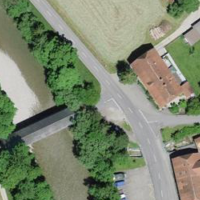
EUNIS habitat code: 15
Species observed at this site:
Chelidonium majus